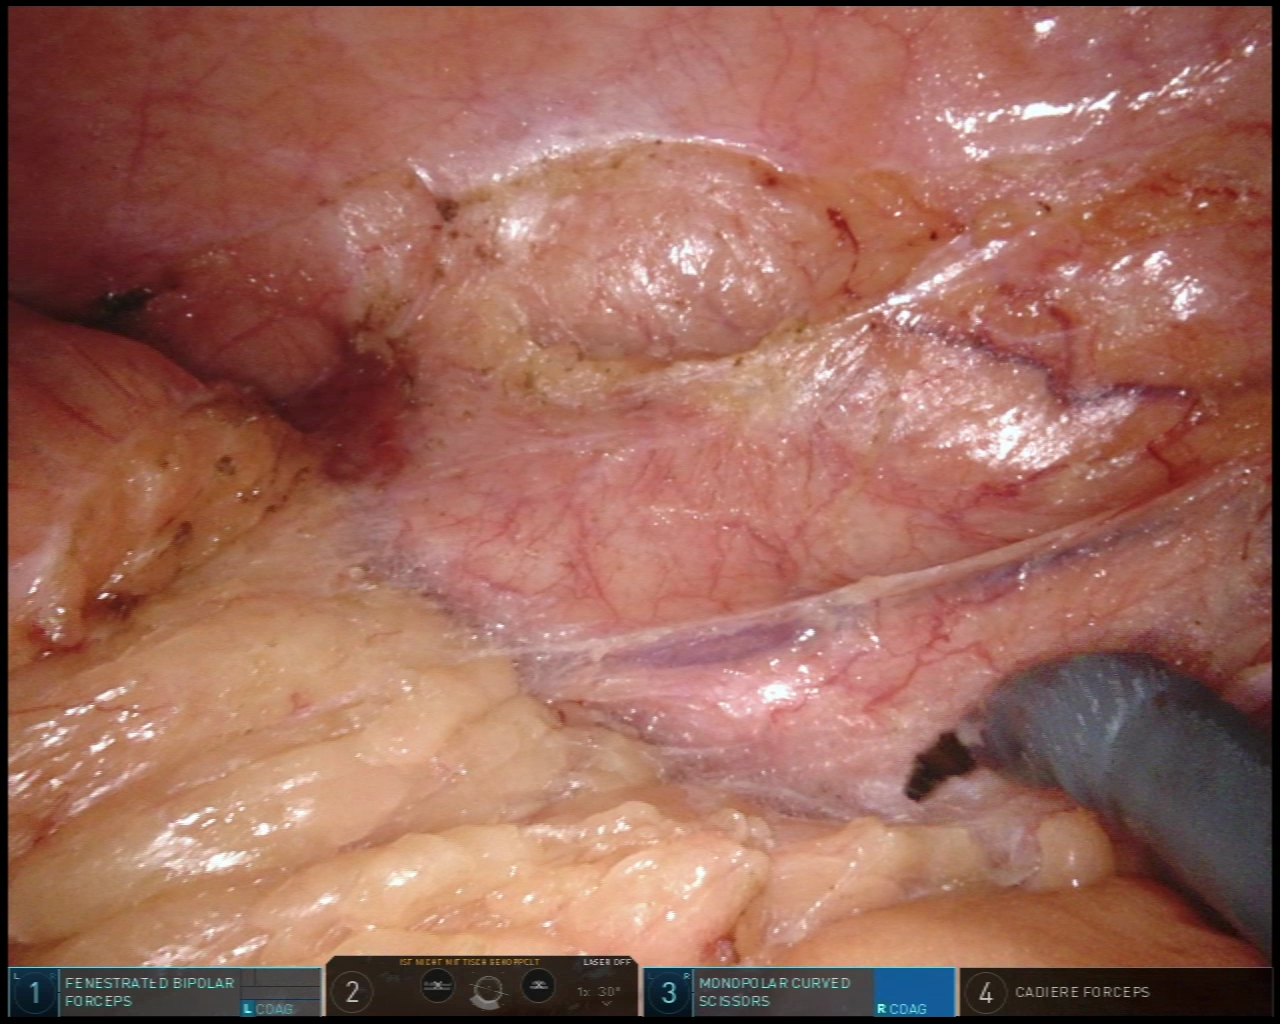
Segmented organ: abdominal_wall
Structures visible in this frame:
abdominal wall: yes
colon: no
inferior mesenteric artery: no
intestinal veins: no
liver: no
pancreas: no
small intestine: no
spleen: no
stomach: no
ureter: no
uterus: no
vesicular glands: no